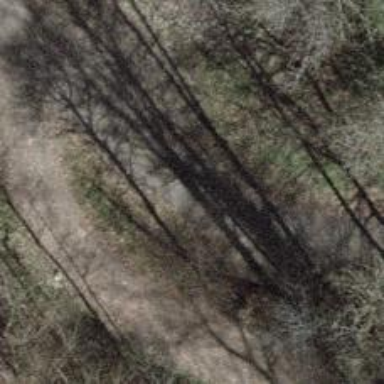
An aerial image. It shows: Track road with grade3 tracktype.